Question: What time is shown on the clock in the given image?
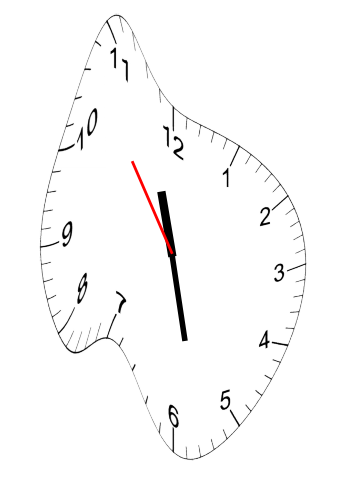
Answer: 11:27:54